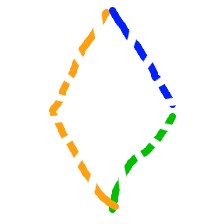
Shape: rhombus